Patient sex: M
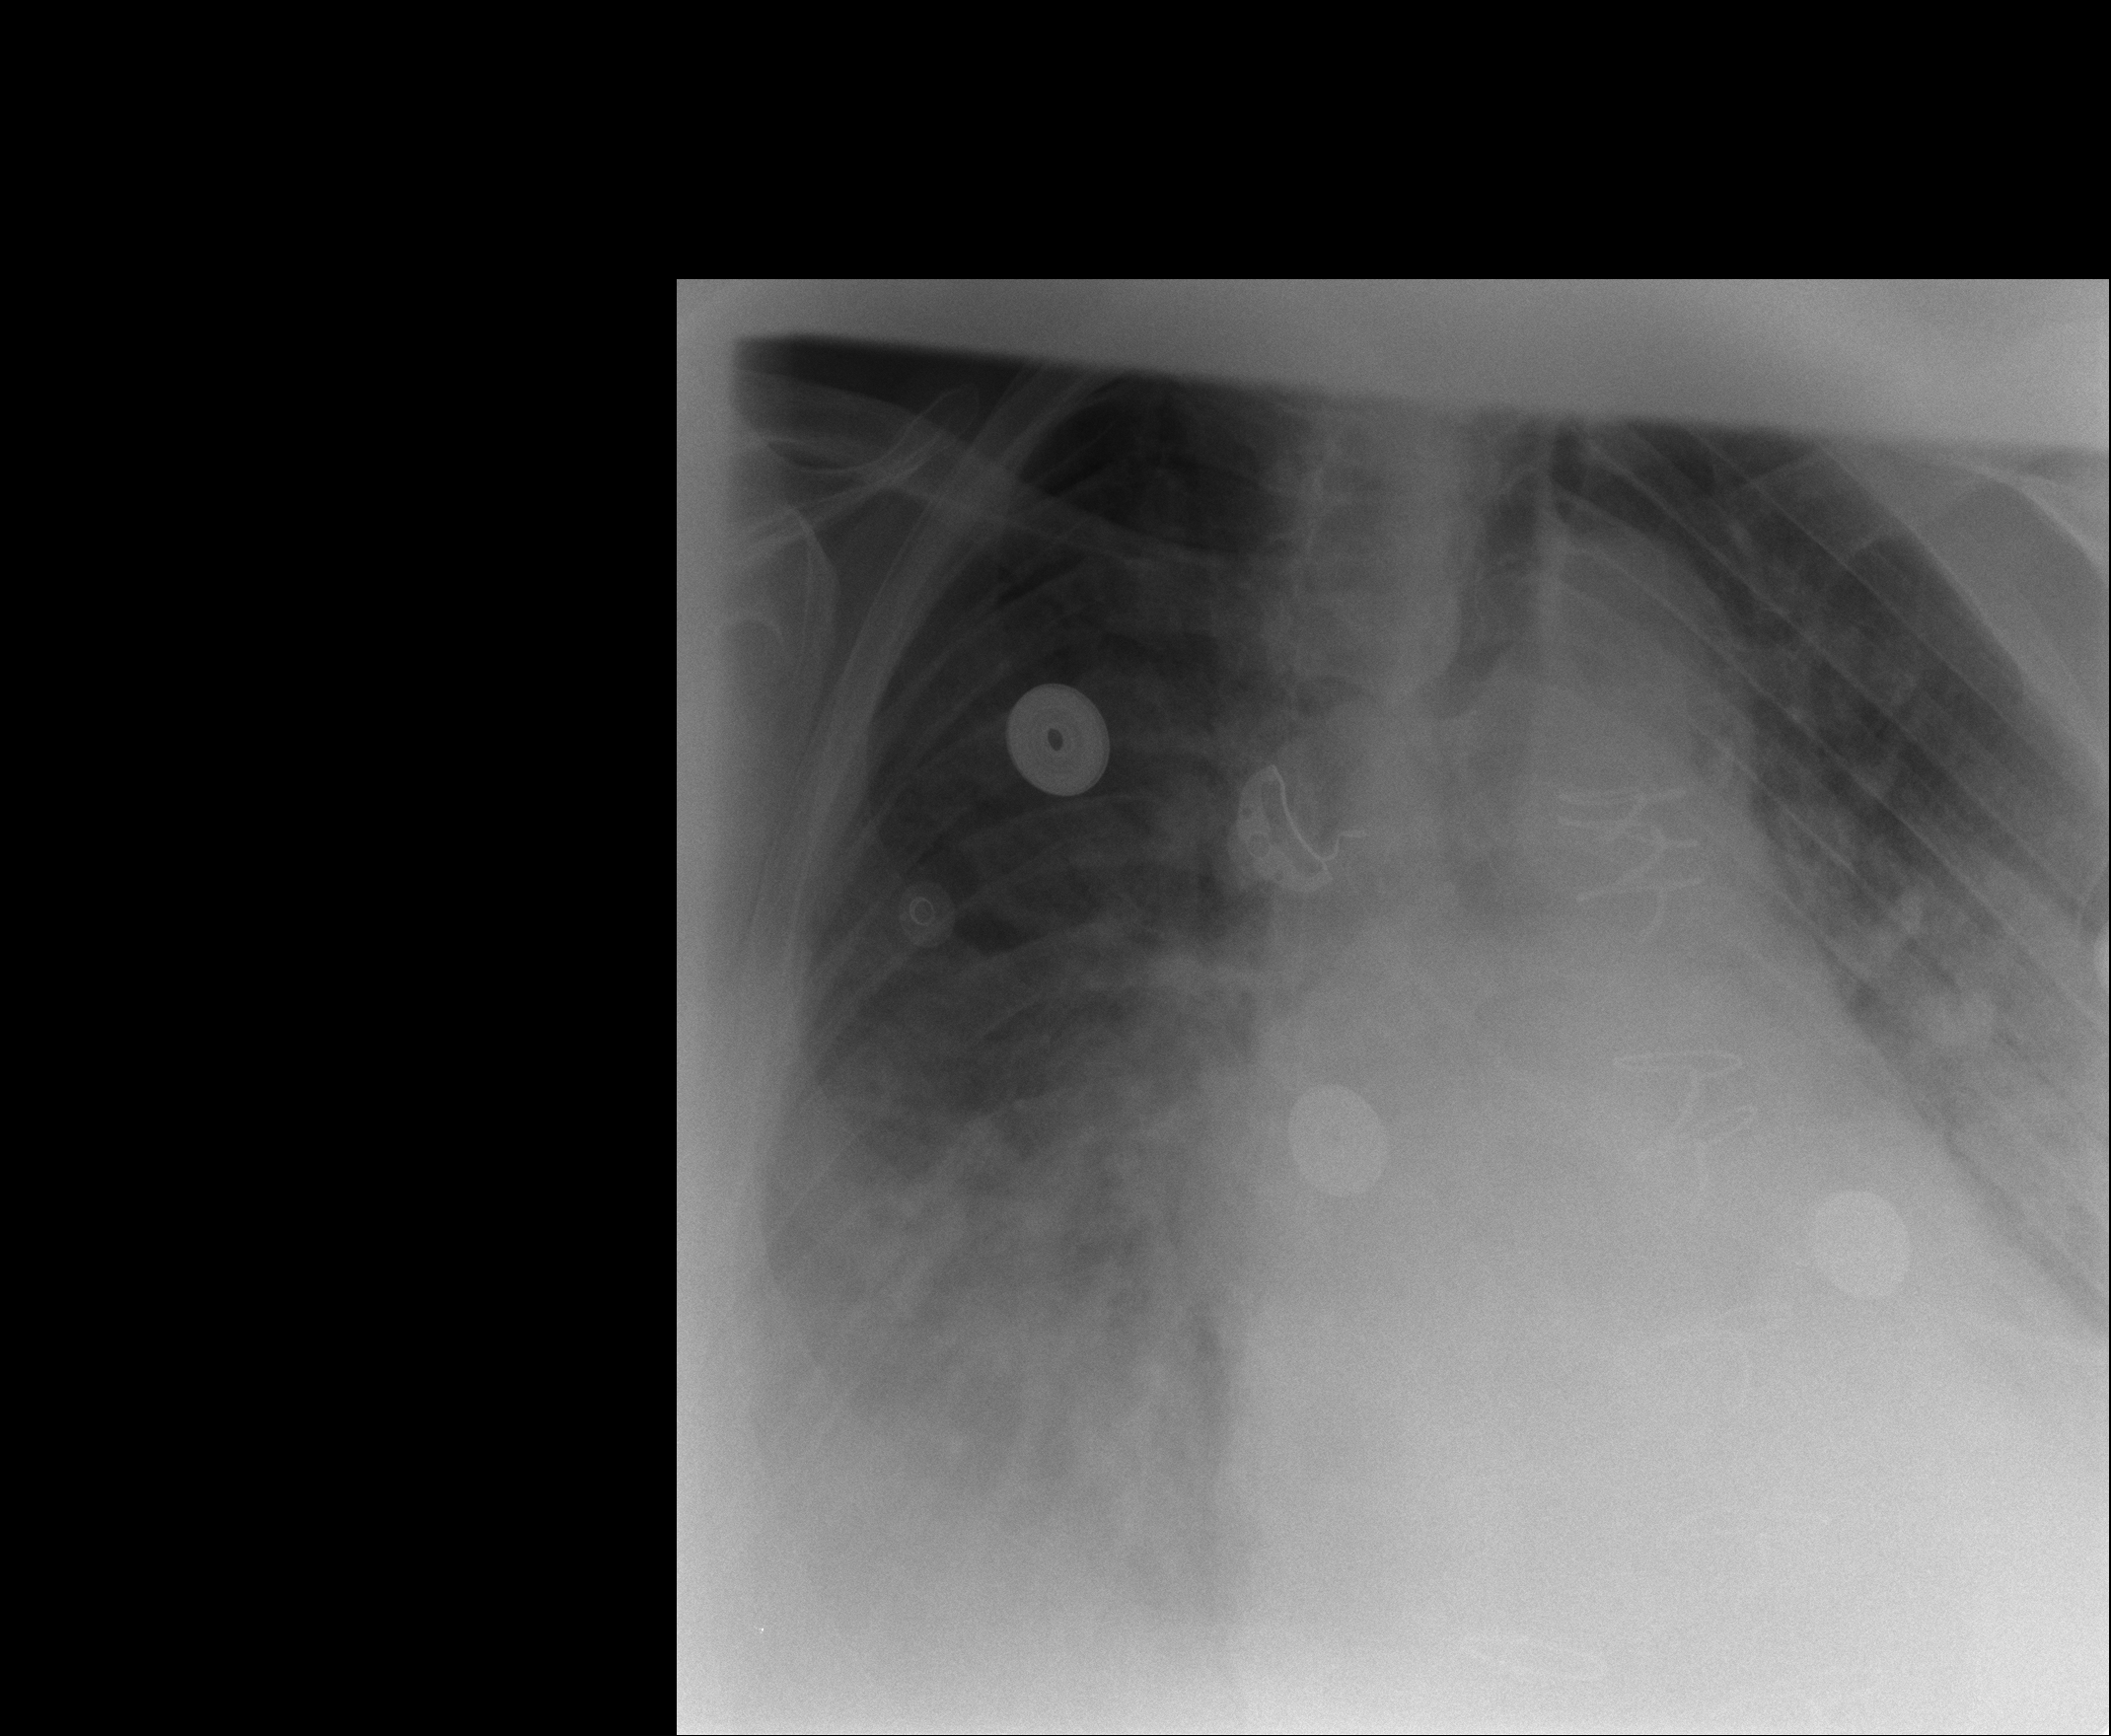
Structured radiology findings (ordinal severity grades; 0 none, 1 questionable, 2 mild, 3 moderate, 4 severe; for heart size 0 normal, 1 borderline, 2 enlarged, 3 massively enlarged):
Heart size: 2
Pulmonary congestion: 3
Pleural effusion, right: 3
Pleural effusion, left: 2
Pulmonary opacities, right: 2
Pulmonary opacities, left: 2
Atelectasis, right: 2
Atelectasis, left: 2